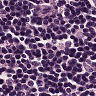
Metastatic tissue present: no